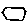
Label: hexagon